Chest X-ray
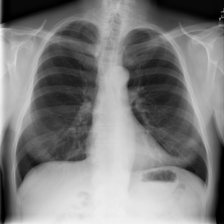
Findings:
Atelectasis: positive
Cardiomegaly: negative
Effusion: negative
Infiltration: negative
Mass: negative
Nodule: negative
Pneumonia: negative
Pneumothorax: negative
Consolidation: negative
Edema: negative
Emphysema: negative
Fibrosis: negative
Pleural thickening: negative
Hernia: negative